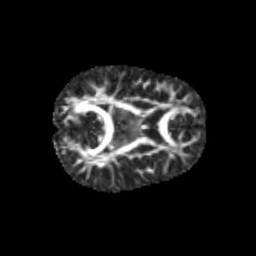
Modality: FA
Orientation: axial
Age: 9
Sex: female
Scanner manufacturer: siemens
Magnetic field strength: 3 T
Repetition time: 3.8 s
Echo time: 0.07 s